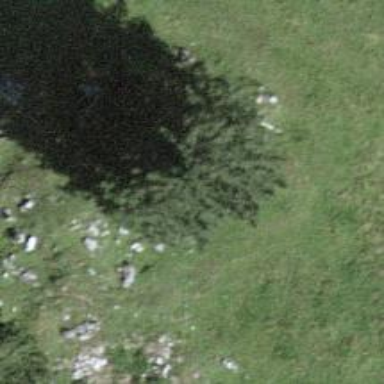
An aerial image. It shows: Evergreen needle-leaved tree.